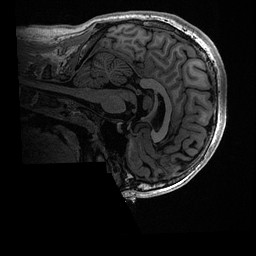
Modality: T1w
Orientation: sagittal
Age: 18
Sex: male
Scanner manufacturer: ge
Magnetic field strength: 3 T
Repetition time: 0.006952 s
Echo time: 0.00292 s